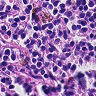
Metastatic tissue present: no